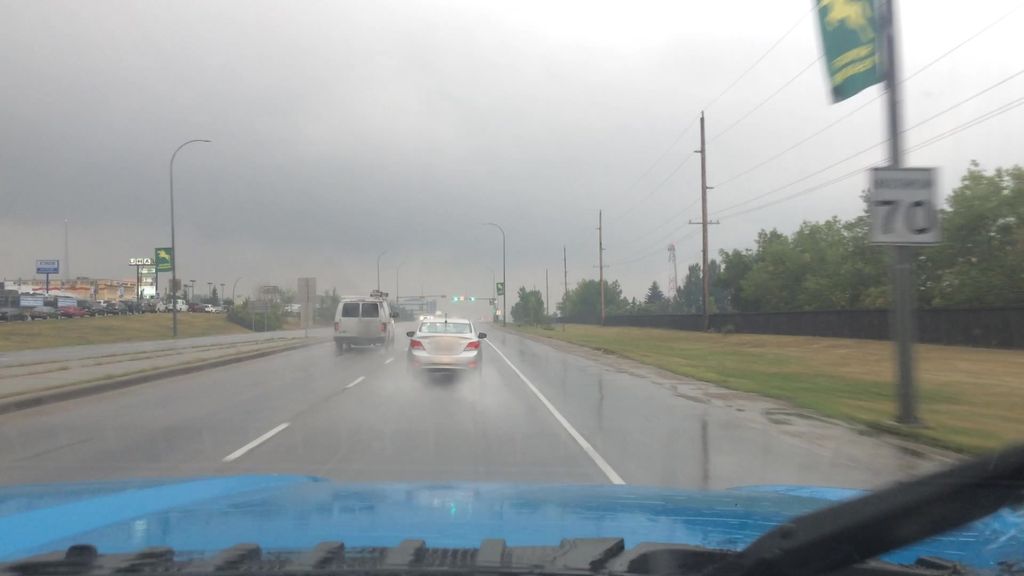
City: calgary